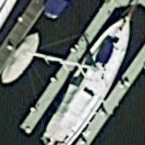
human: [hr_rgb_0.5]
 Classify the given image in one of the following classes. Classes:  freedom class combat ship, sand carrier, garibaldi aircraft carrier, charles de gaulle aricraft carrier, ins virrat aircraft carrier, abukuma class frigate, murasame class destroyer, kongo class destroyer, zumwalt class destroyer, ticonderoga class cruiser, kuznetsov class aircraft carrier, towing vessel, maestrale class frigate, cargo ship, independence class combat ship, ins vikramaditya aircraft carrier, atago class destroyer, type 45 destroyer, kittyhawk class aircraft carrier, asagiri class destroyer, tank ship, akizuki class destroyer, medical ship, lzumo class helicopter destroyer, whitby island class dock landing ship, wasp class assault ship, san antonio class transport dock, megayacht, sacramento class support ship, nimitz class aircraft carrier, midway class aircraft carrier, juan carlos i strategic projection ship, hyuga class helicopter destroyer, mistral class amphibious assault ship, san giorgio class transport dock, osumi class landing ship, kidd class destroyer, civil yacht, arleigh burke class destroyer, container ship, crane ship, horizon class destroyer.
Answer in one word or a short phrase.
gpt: Civil yacht